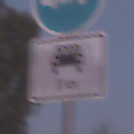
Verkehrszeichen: MehrfachbesetzePersonenkraftwagenFrei
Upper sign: Busssonderstreifen
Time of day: SunriseSunset
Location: Outdoor (Nature)
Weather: Clear
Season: NotSpecified
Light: Natural